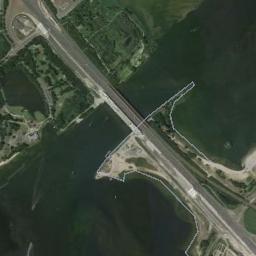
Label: bridge